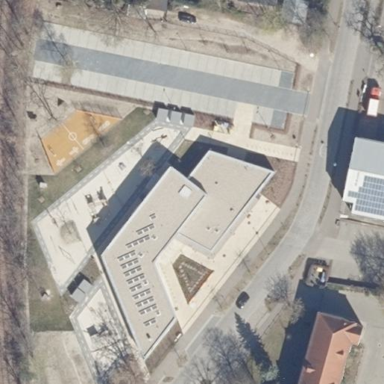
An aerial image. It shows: Kindergarten building.